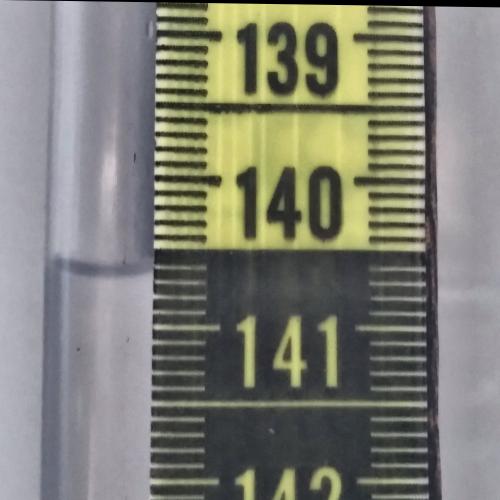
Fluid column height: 140.6 cm